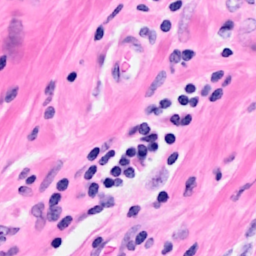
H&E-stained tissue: Breast